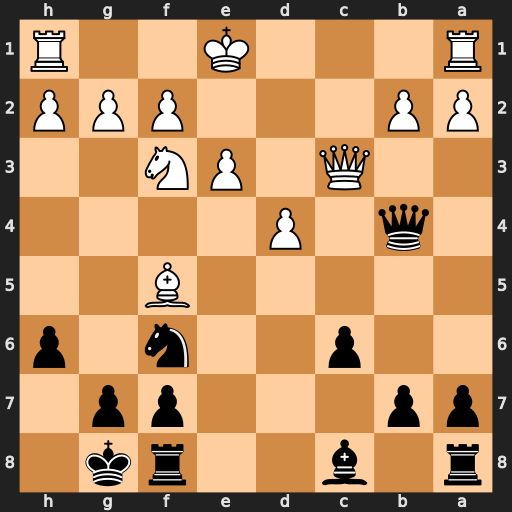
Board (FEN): r1b2rk1/pp3pp1/2p2n1p/5B2/1q1P4/2Q1PN2/PP3PPP/R3K2R
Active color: b
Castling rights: KQ
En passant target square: -
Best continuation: Qxc3+ bxc3 Bxf5